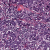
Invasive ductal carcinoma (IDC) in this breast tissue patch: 1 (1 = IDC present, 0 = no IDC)